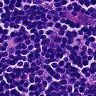
Metastatic tissue present: no